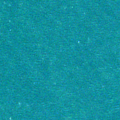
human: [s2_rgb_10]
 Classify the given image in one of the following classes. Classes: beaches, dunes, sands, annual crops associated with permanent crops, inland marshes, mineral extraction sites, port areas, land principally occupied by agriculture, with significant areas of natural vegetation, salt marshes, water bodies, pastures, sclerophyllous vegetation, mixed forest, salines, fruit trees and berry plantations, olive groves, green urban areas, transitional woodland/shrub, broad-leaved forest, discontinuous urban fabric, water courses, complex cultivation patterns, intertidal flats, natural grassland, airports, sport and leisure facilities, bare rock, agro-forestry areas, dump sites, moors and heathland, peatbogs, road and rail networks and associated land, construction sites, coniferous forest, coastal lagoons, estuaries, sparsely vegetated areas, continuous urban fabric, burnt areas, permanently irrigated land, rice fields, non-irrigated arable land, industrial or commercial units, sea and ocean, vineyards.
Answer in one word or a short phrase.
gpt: sea and ocean